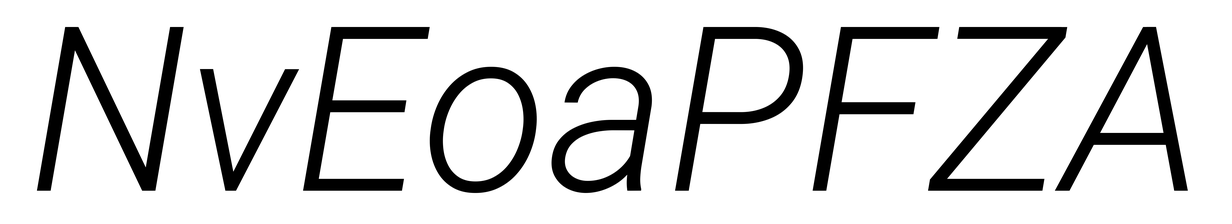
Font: Roboto-Italic_Light_Italic